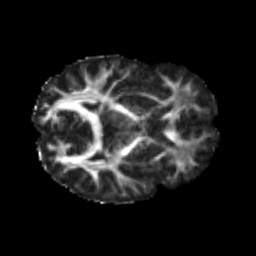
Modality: FA
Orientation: axial
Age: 18
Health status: ill
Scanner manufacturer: philips
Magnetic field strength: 3 T
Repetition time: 9 s
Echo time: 0.127 s